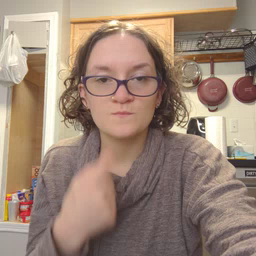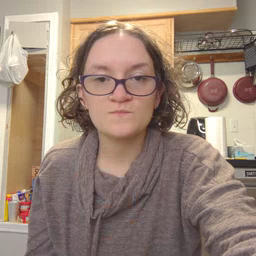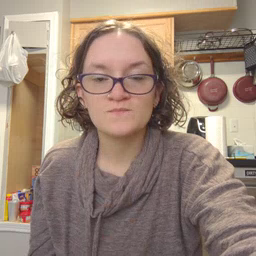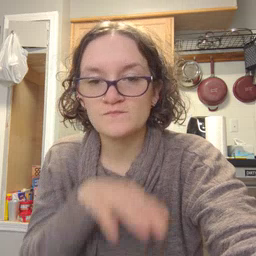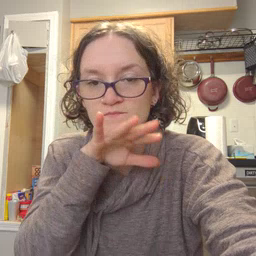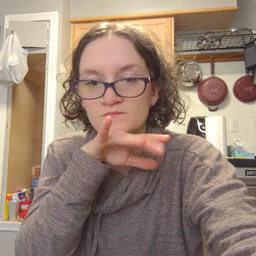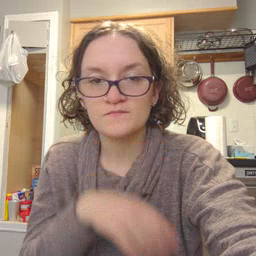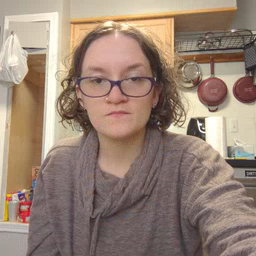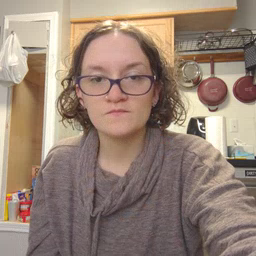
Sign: dirty